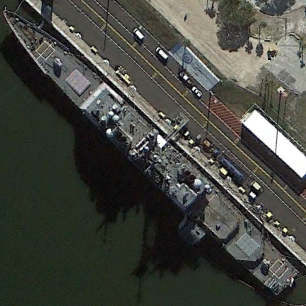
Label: Ticonderoga-class_cruiser